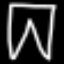
Label: pants